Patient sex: F
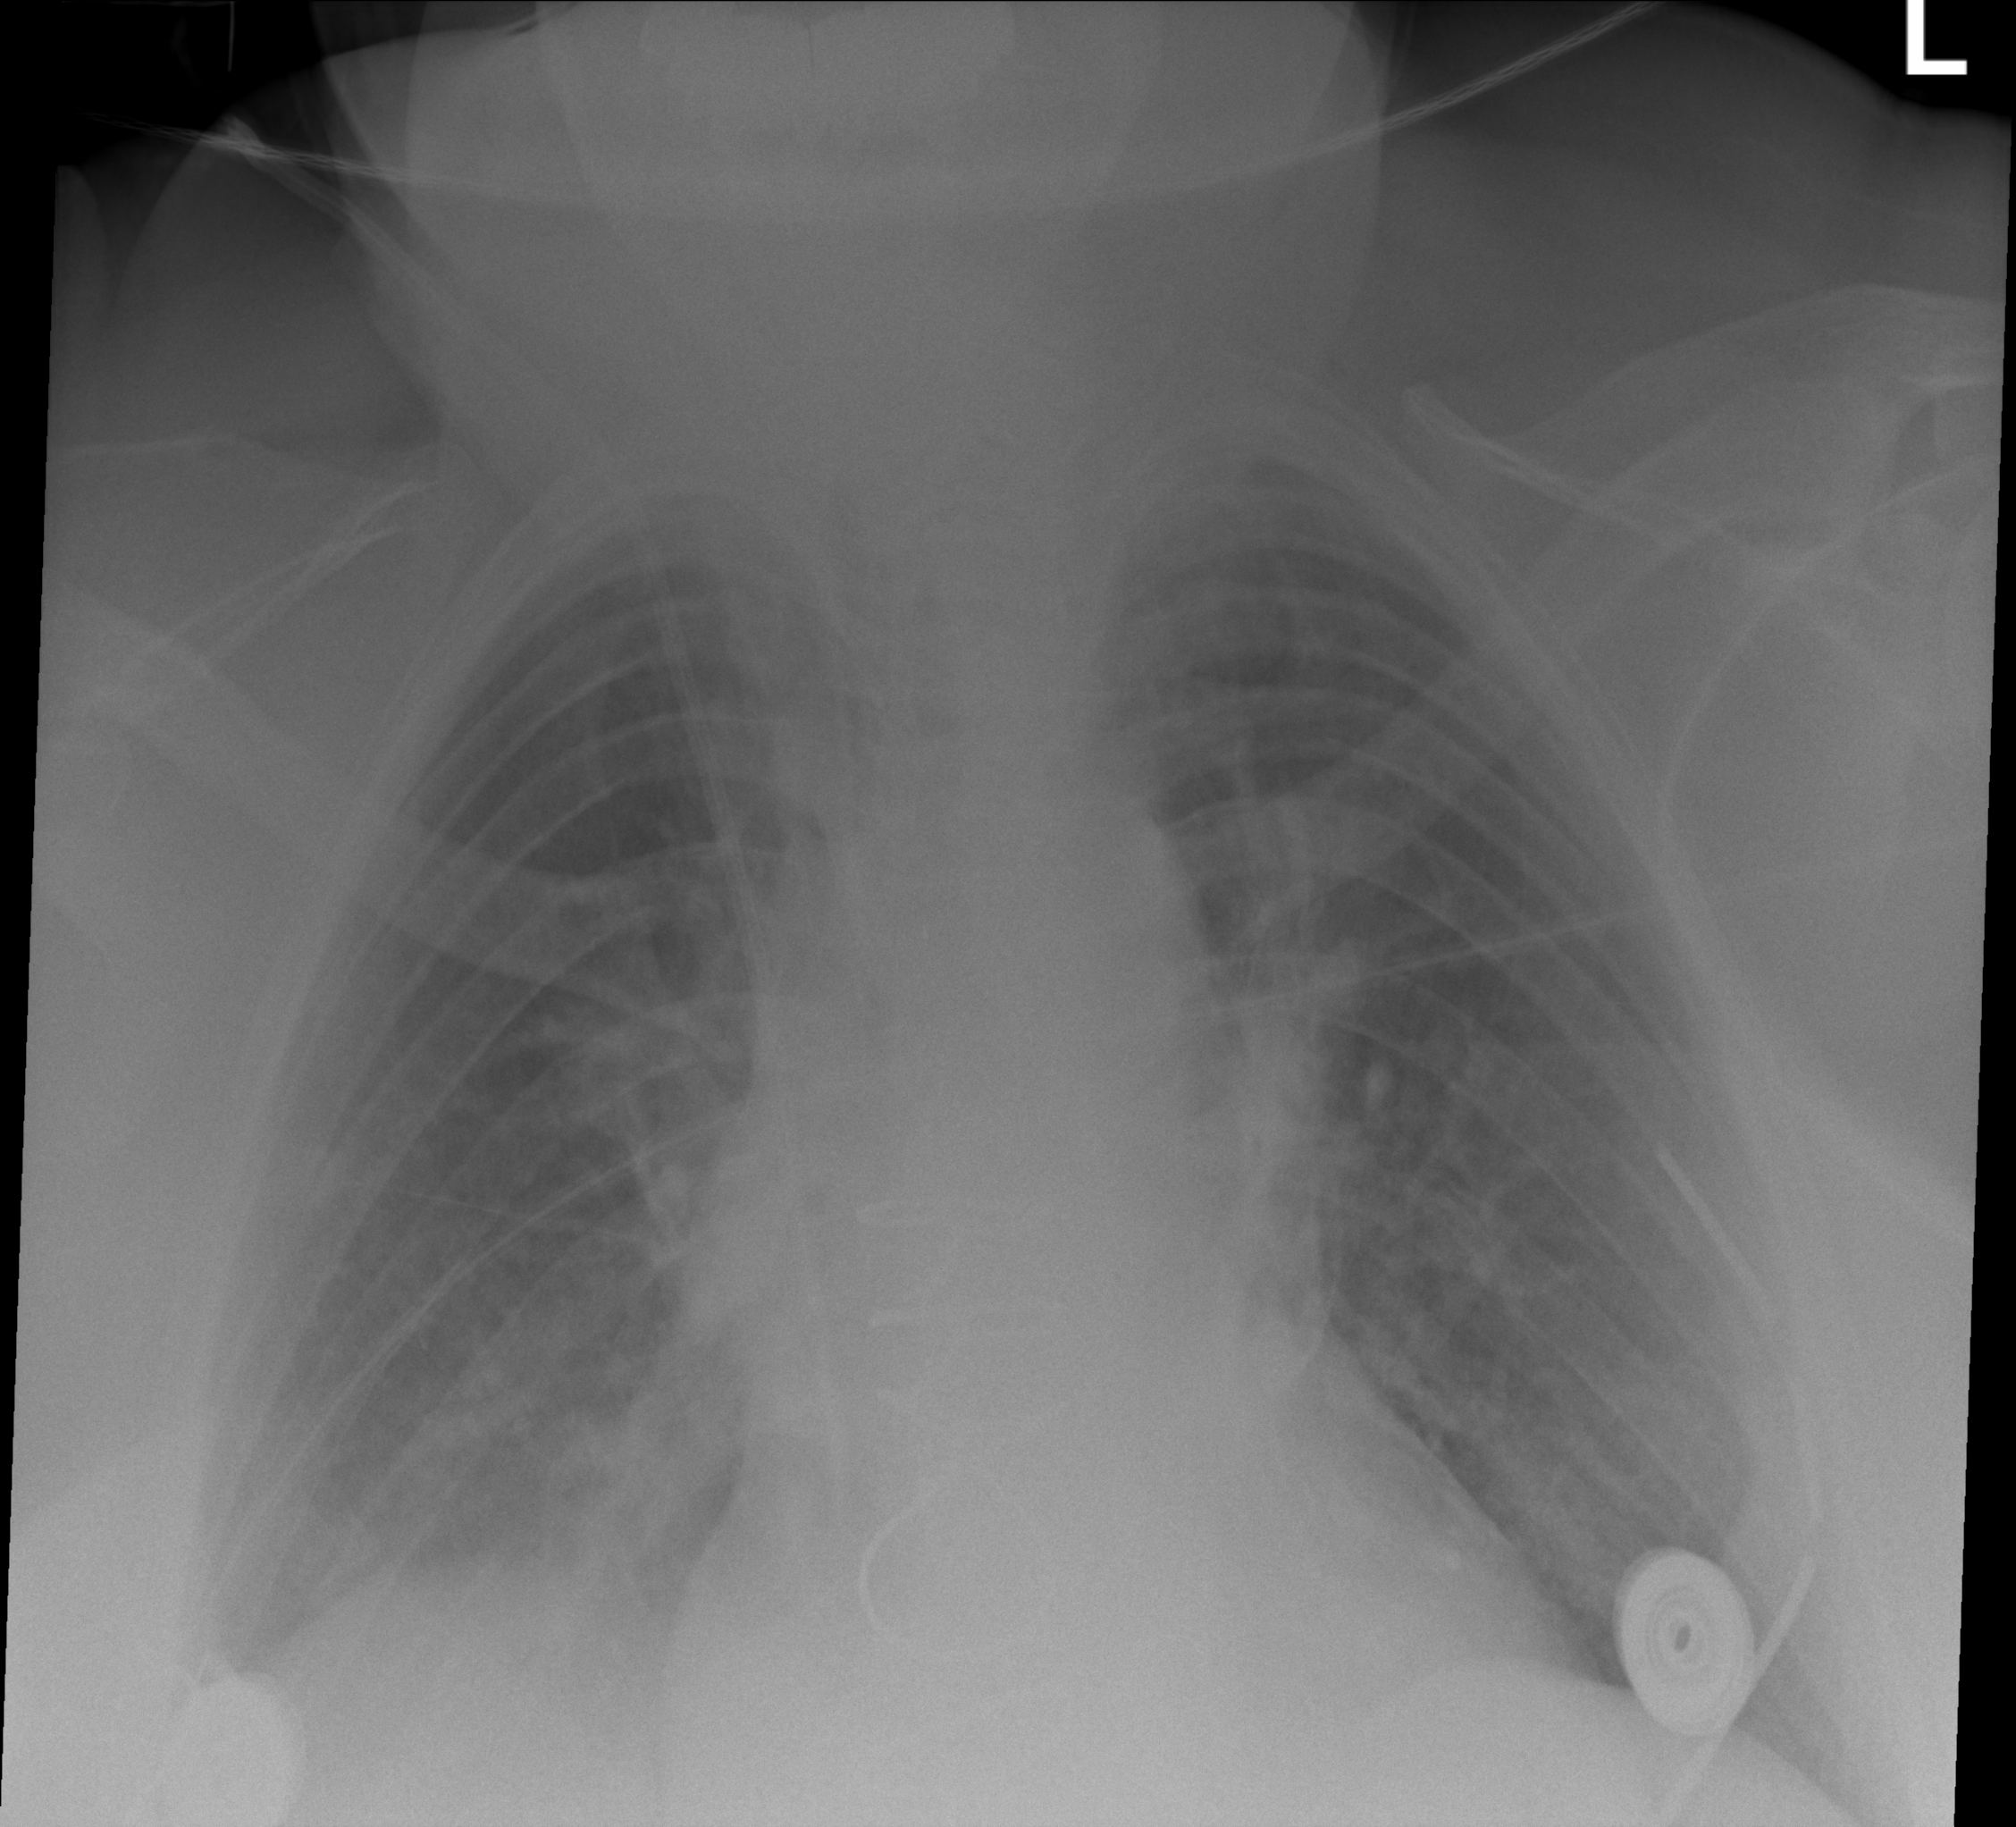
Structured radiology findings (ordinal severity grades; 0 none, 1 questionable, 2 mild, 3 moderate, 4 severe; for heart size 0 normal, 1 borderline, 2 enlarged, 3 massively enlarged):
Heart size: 0
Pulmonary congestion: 1
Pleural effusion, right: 0
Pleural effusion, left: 0
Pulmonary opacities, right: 1
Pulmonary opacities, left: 0
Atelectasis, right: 0
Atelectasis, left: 0